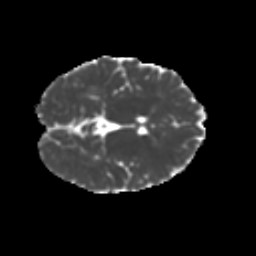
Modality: MD
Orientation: axial
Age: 36
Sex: female
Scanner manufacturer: ge
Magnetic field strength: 3 T
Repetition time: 7.8 s
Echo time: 0.0606 s